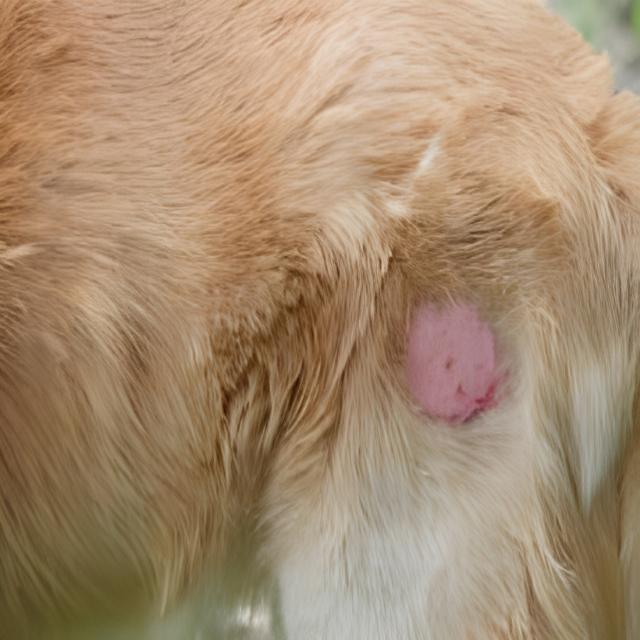
Canine ringworm (Dermatophytosis) — fungal infection caused by Microsporum or Trichophyton. Presents with circular alopecia, scaling, crusting, and broken hairs.